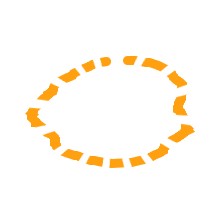
Shape: circle